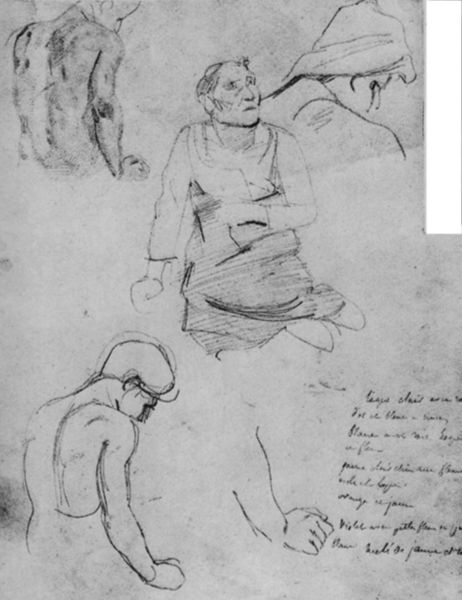
Titel: Massaker von Chios, Studienblatt
Künstler: Eugène Delacroix
Institution: Lanciepce
Schlagwörter: skizze, zeichnung, mensch, umrisse, studie, kohle, zeichung, notiz, nackter oberkörper